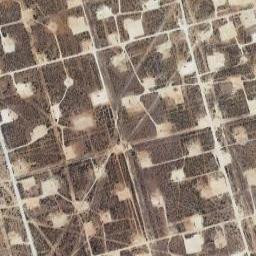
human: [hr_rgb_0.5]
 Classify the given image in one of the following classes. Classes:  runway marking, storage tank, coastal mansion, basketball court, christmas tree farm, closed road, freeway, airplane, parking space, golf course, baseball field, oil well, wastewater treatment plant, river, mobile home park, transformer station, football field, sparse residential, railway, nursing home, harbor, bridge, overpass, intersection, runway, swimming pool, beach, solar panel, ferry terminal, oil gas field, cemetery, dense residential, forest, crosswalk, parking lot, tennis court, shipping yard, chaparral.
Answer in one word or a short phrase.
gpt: oil gas field